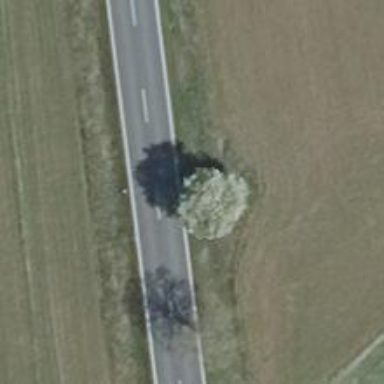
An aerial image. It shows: Deciduous broadleaved tree.